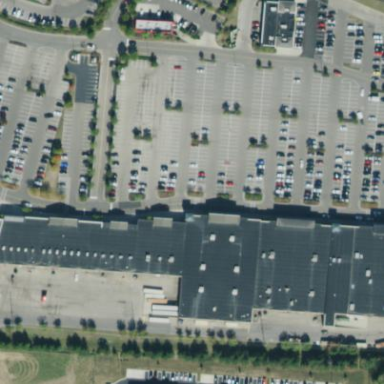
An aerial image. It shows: Retail building.